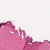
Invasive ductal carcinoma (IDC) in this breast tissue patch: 0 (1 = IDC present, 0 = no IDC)